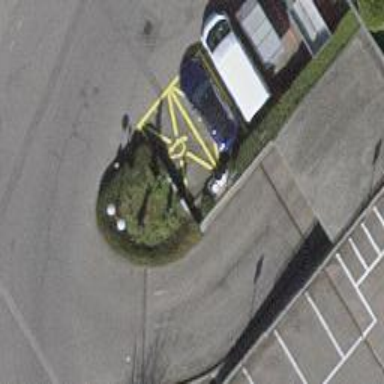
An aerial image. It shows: Charging station.